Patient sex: M
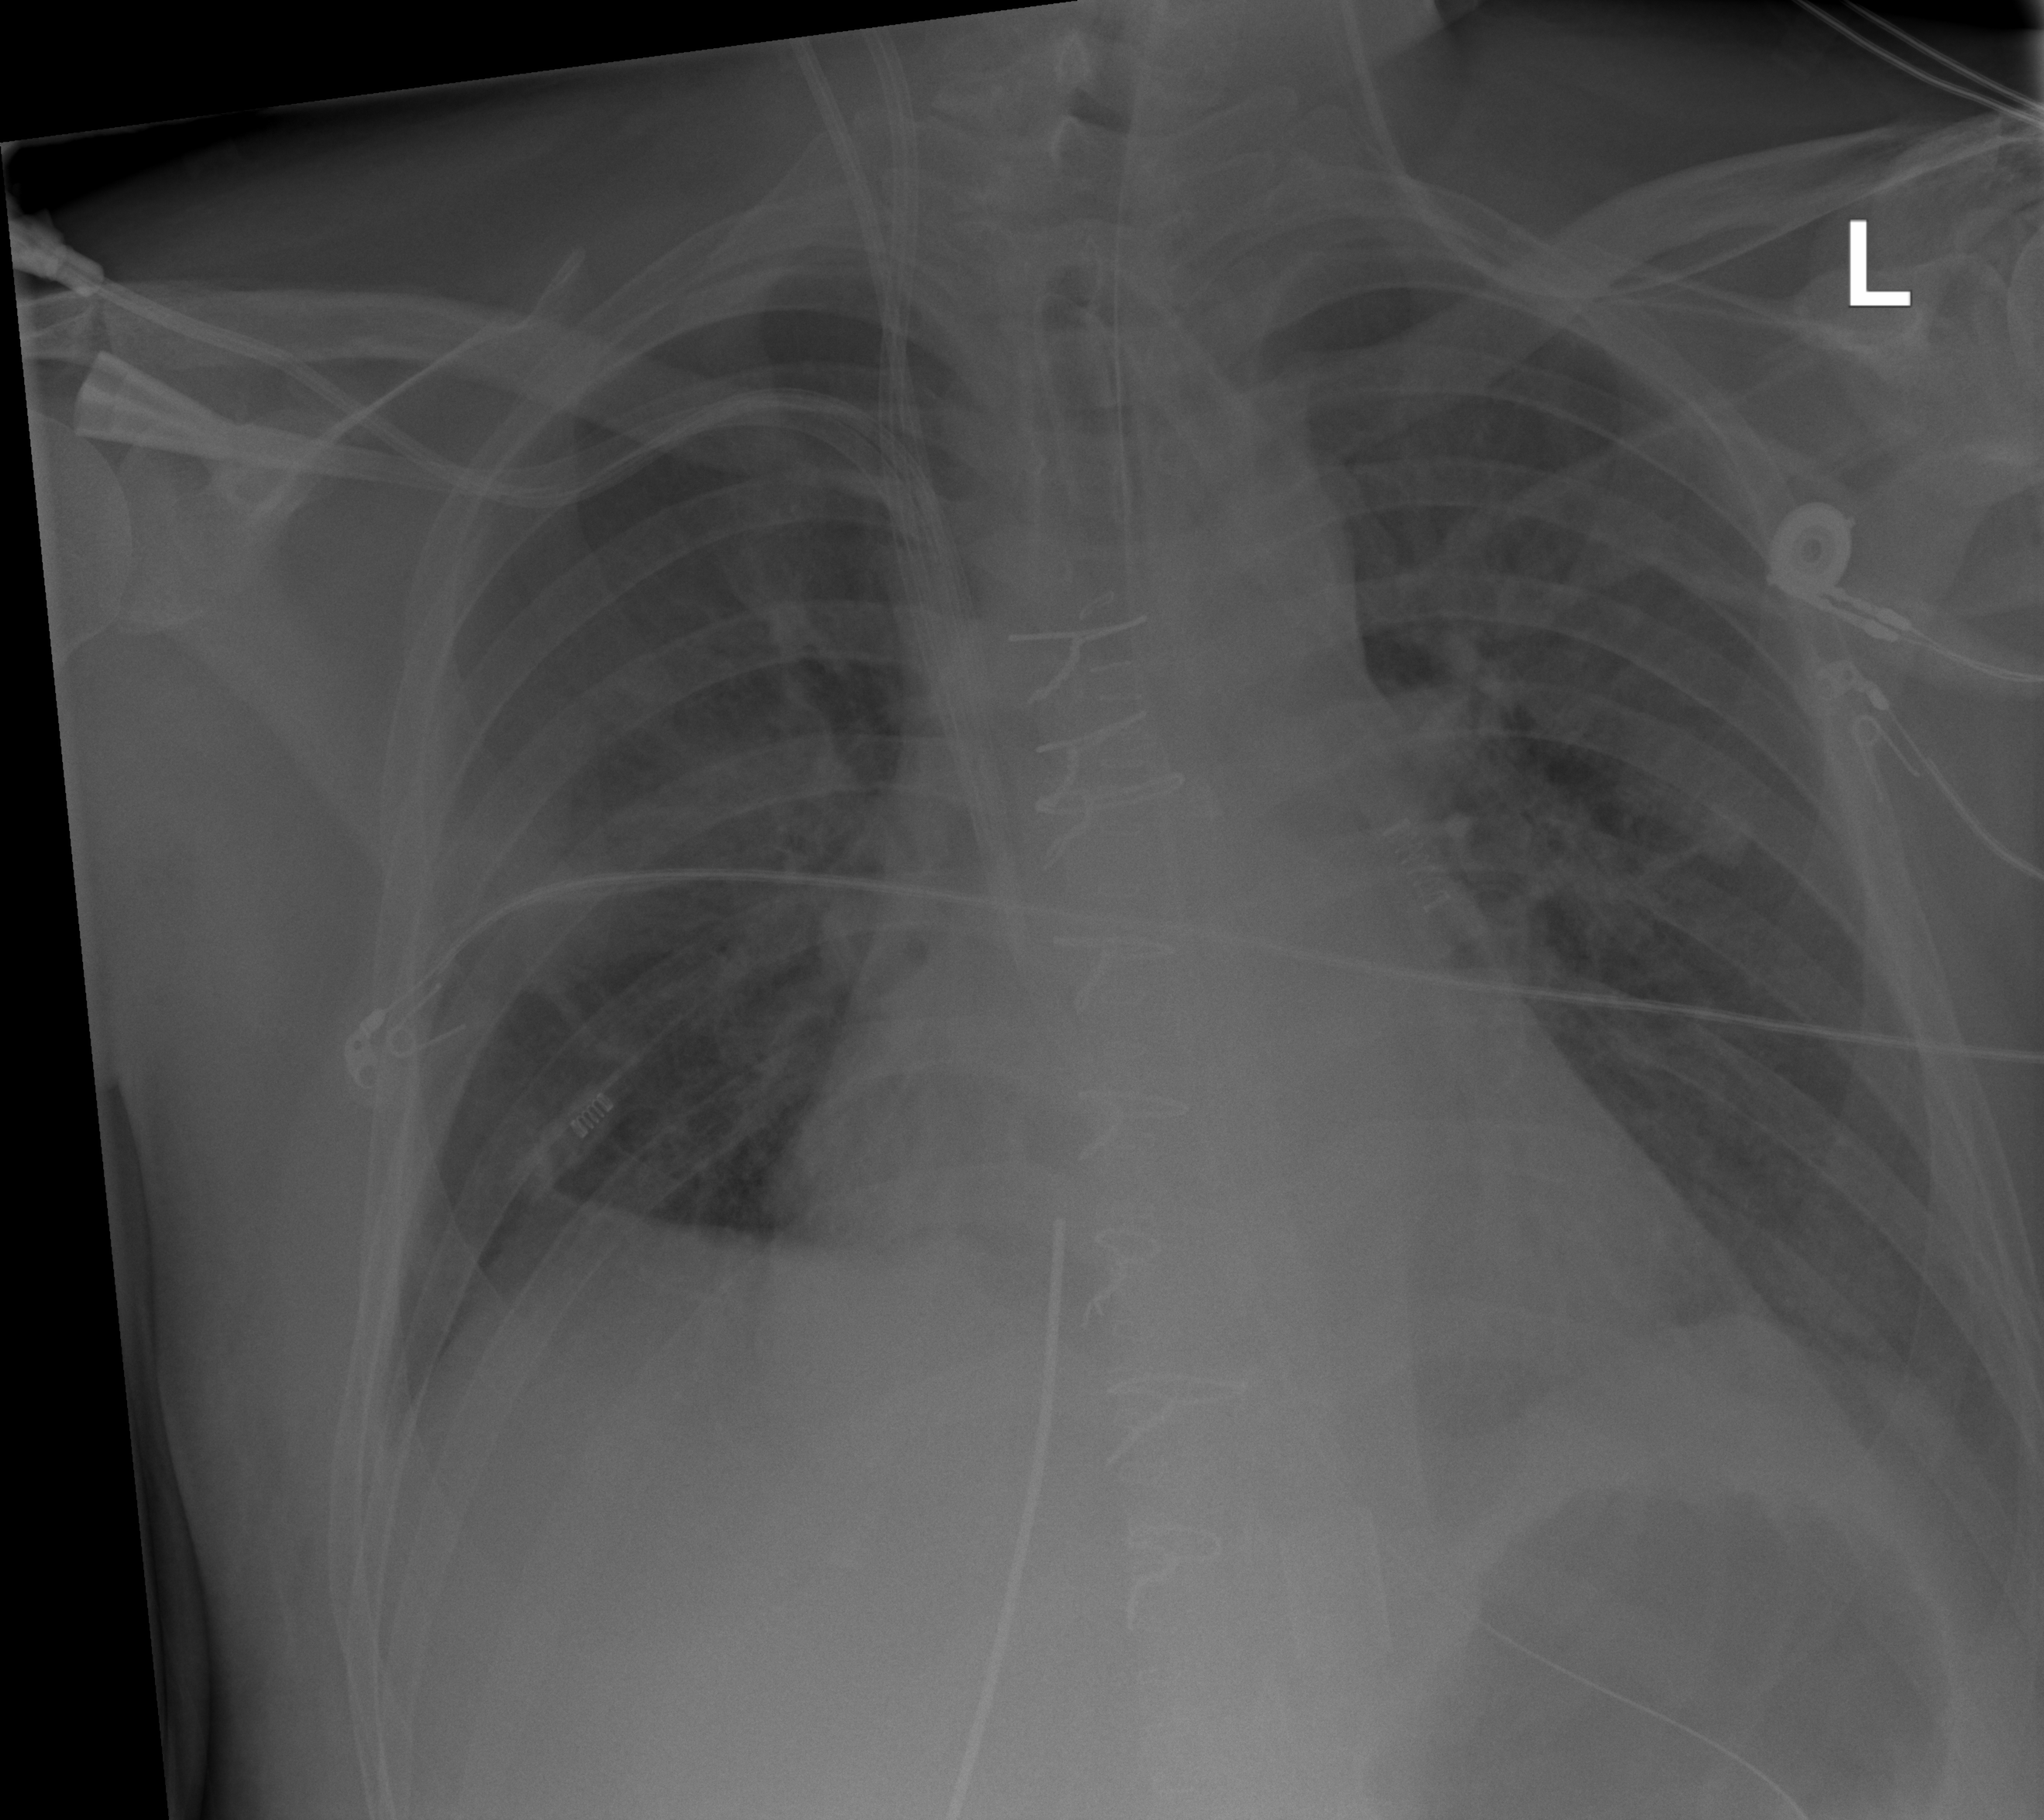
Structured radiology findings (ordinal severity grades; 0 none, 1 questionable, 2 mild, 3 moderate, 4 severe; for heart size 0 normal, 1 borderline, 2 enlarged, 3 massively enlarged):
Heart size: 2
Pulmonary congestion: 2
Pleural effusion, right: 1
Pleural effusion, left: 1
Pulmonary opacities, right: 2
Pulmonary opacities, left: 2
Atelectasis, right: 2
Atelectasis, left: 0